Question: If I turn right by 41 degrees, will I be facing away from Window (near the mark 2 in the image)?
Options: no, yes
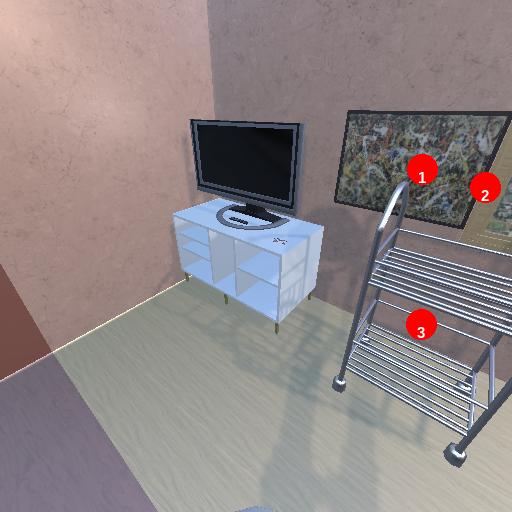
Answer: no